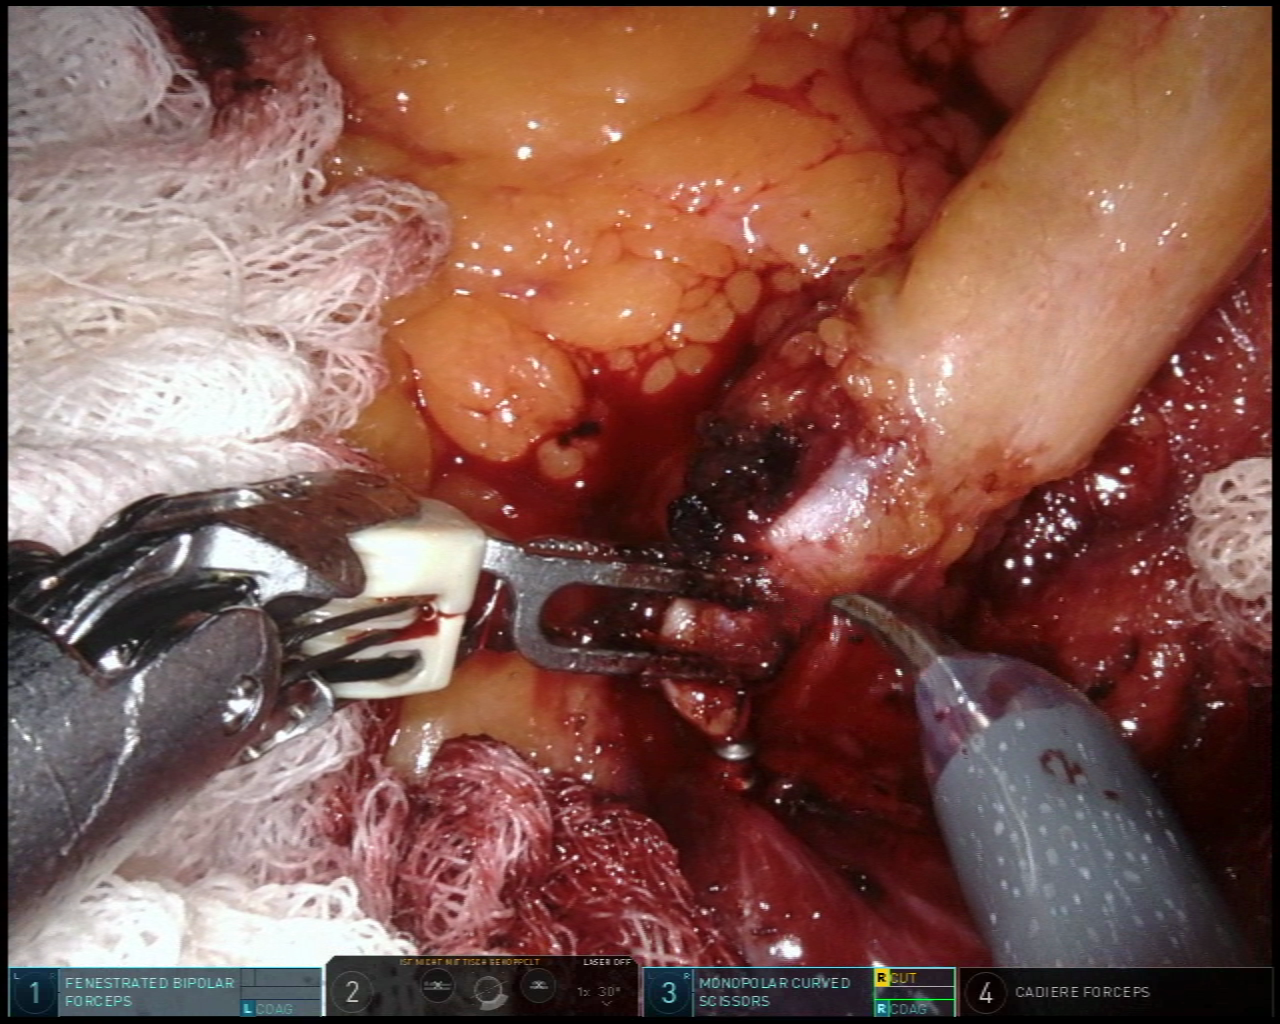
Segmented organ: intestinal_veins
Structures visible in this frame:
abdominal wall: no
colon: no
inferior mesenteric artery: no
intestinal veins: yes
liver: no
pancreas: no
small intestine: no
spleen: no
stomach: no
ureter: no
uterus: no
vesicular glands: no